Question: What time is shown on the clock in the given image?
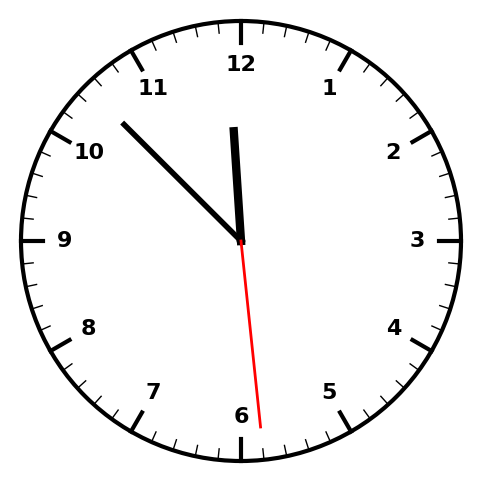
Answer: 11:52:29